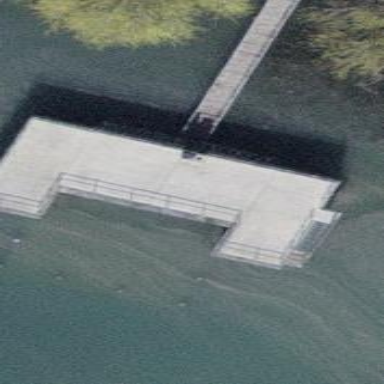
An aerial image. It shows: Building suitable for swimming activities.